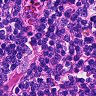
Metastatic tissue present: no